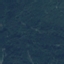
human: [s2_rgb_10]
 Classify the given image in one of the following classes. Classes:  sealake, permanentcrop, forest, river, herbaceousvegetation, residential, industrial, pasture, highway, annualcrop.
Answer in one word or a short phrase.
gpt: Forest